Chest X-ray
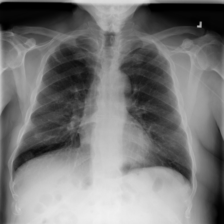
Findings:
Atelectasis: negative
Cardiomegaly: negative
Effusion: negative
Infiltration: negative
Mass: negative
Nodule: negative
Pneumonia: negative
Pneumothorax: negative
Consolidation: negative
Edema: negative
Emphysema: negative
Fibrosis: negative
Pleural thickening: negative
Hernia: negative